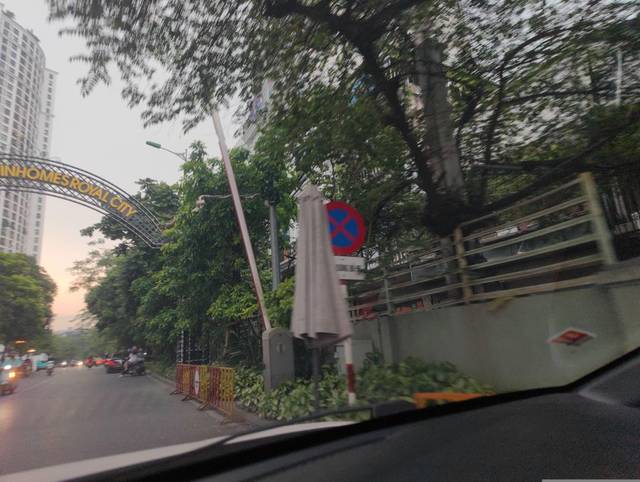
Region: Vietnam
Coordinates: 21.001, 105.817